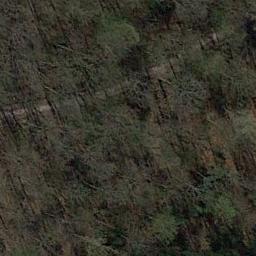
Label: forest